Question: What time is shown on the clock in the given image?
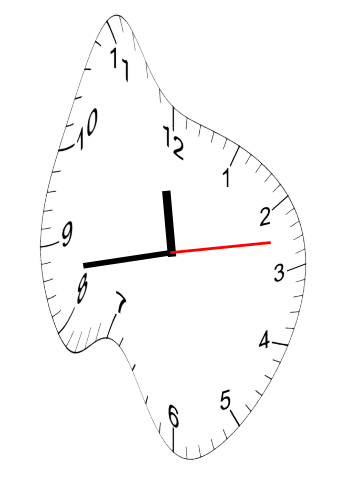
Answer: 11:43:13